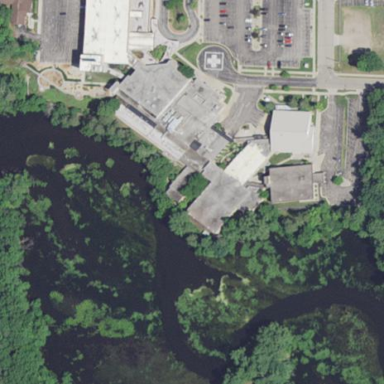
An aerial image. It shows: Hospital building.